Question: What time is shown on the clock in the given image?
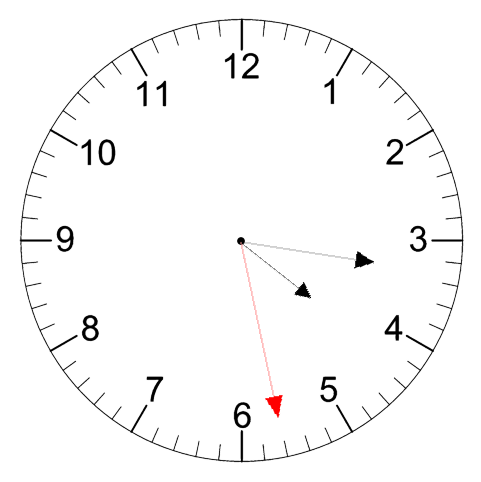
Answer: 04:16:28